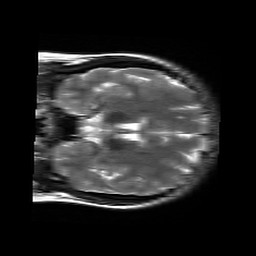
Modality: T2w
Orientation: coronal
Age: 23
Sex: female
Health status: healthy
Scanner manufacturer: siemens
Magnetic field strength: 3 T
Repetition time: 4.01 s
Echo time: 0.116 s